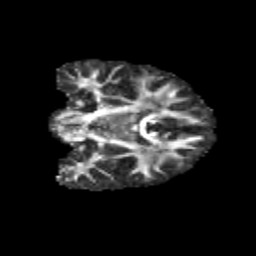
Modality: FA
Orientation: coronal
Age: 13
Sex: female
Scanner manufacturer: siemens
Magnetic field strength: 3 T
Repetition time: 3.8 s
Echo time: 0.07 s